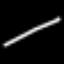
Label: line